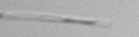
Label: Leptocylindrus